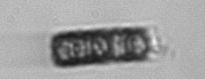
Label: Paralia_sulcata